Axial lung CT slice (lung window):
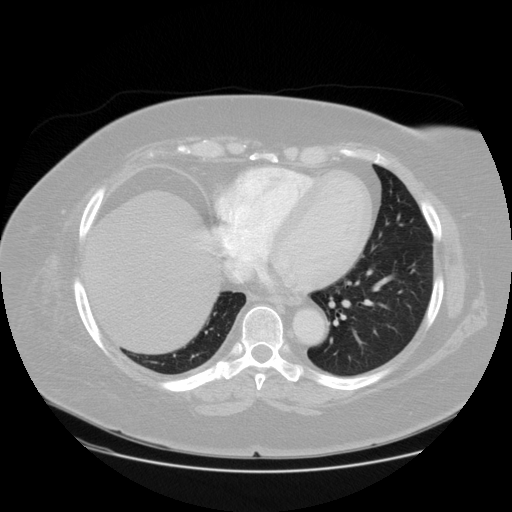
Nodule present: no